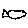
Label: fish